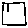
Label: square